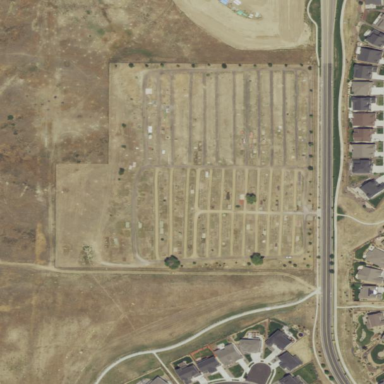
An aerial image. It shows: Cemetery.